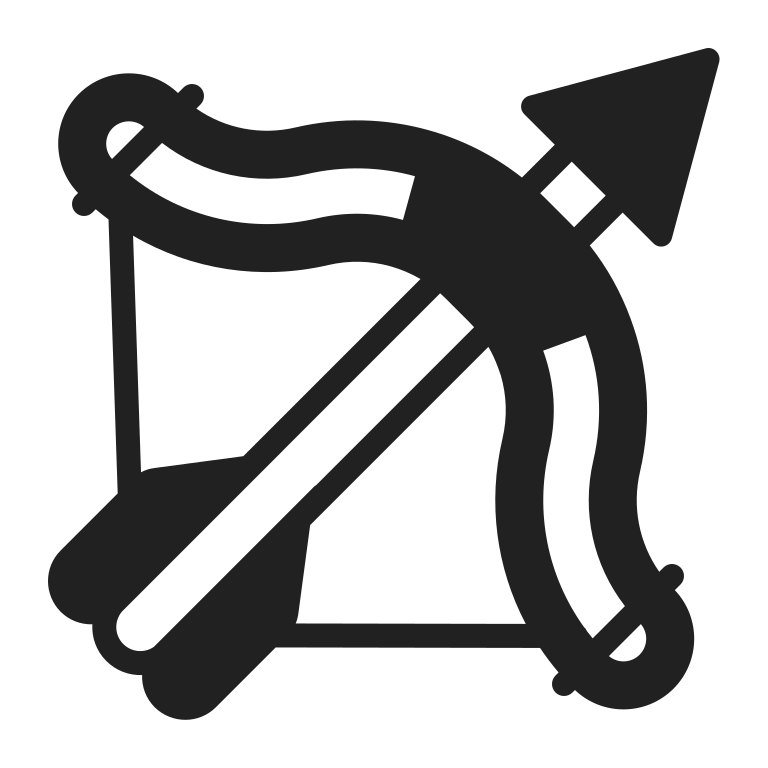
bow and arrow high contrast